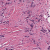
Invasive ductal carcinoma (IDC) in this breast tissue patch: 1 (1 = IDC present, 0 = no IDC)